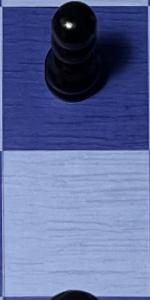
Label: Empty